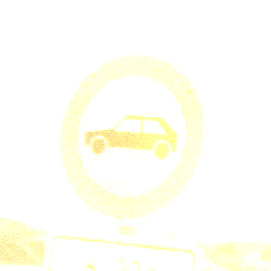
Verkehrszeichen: VerbotPersonenkraftwagen
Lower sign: ZeitangabenMitBeschraenkungAufWochentage4
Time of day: SunriseSunset
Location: Outdoor (Beach)
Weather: PartlyCloudy
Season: NotSpecified
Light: Natural